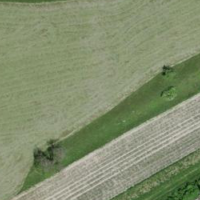
EUNIS habitat code: 24
Species observed at this site:
Buteo buteo